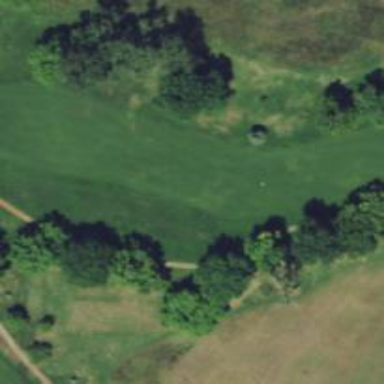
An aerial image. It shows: View of golf hole.